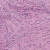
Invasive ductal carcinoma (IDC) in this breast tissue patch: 1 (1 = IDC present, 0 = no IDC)